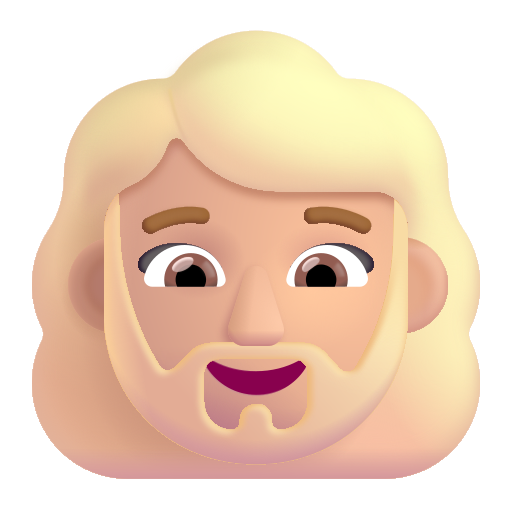
woman beard color  light